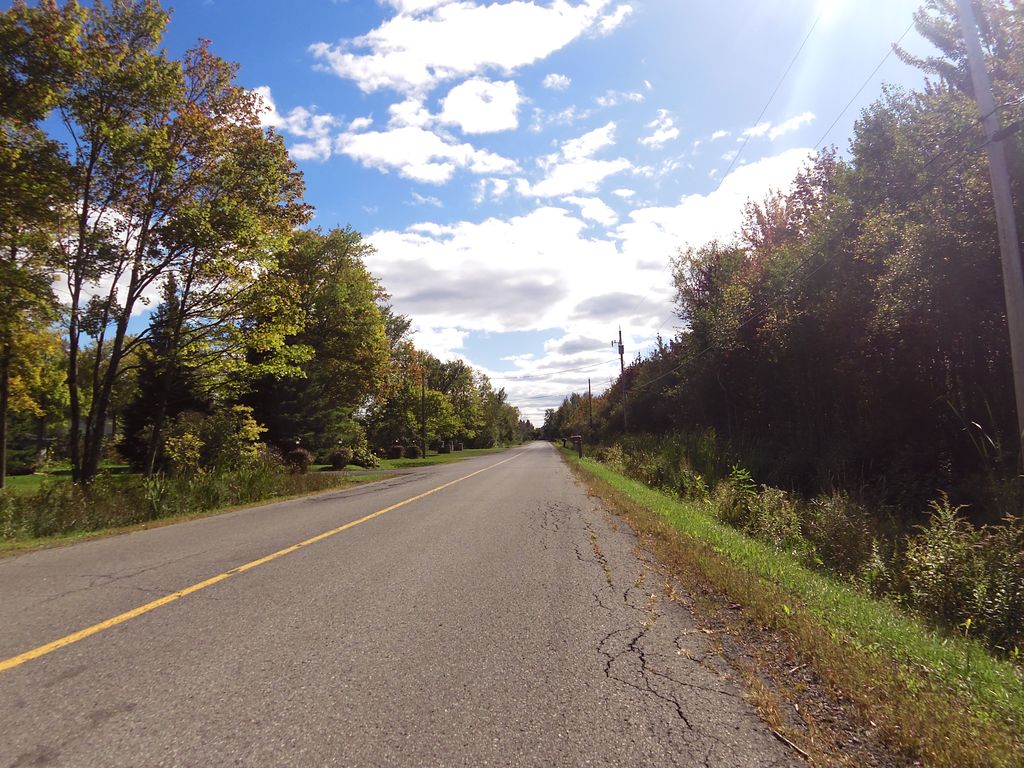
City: ottawa-gatineau